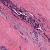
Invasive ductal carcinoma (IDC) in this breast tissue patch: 0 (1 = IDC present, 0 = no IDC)